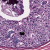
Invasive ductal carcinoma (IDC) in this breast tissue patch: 0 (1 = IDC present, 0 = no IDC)